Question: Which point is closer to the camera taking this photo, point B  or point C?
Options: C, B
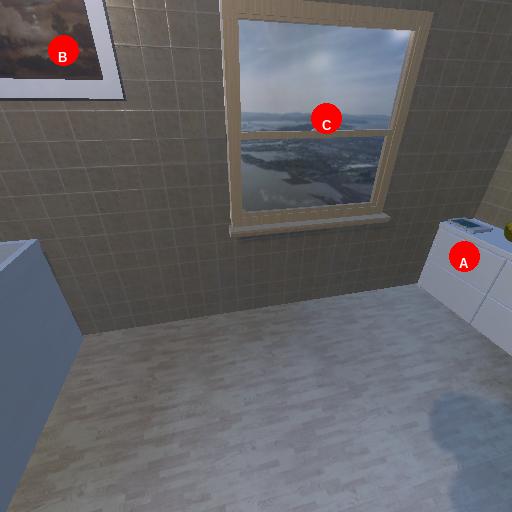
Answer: C